Aerial crown-view tile of a tropical tree (Barro Colorado Island, Panama), acquired 20241014:
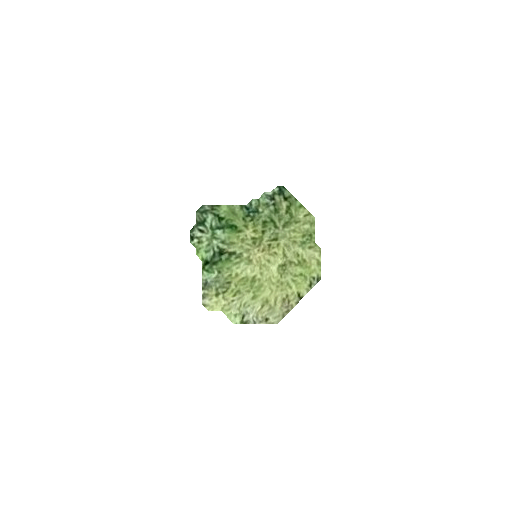
Species: Quararibea stenophylla
GBIF accepted scientific name: Quararibea stenophylla
Crown area: 20.393 m²